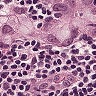
Metastatic tissue present: yes